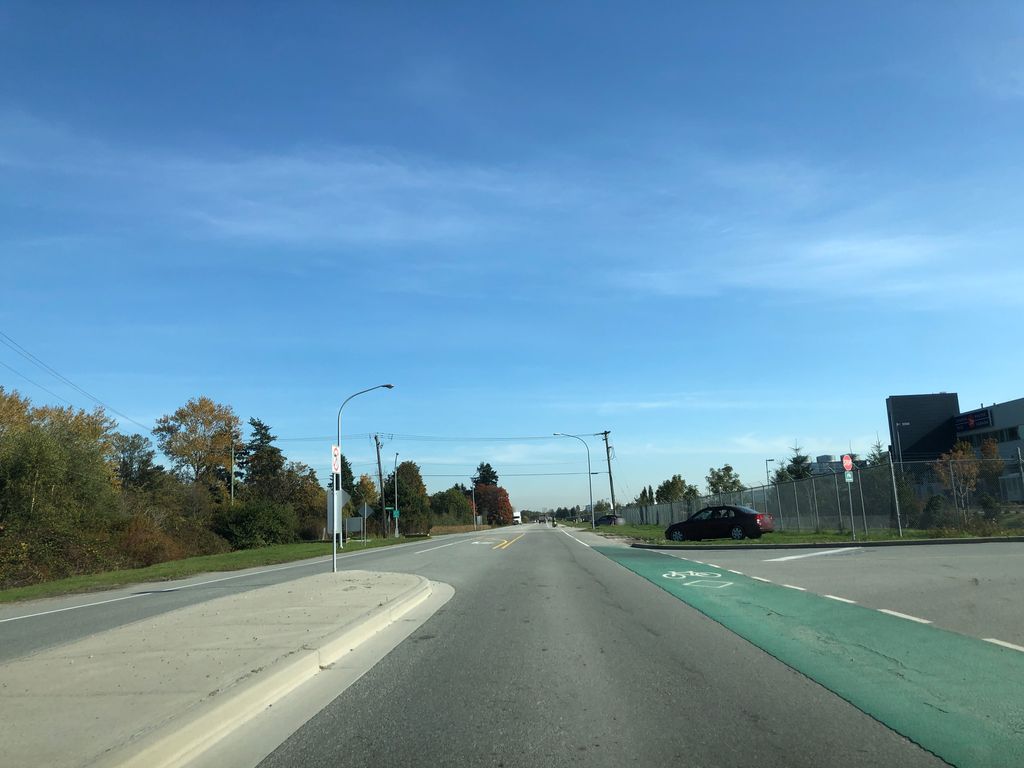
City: vancouver